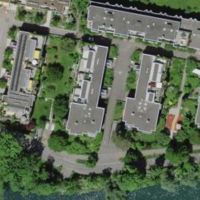
EUNIS habitat code: 54
Species observed at this site:
Prunus padus
Symphoricarpos albus